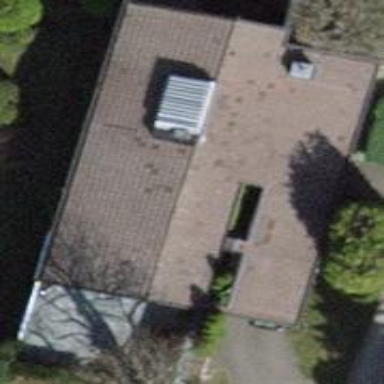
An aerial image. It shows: Detached building.